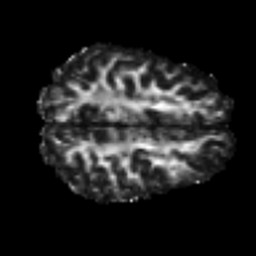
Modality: FA
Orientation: axial
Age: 19
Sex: male
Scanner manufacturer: siemens
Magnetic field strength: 3 T
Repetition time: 7 s
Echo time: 0.0926 s